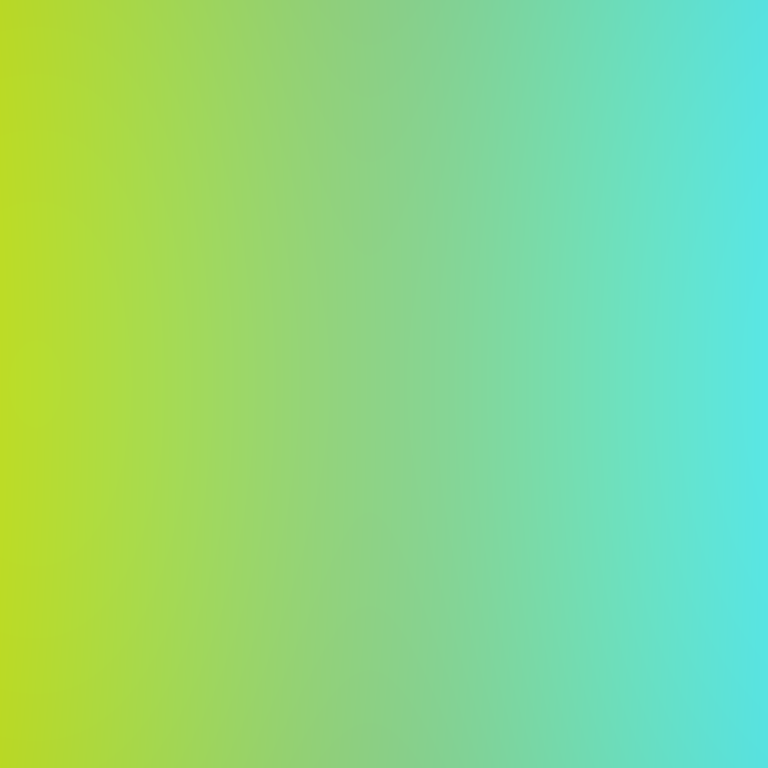
Abstract light effect, smooth gradient from bright yellow to soft cyan, fresh atmosphere, diffuse light, no room, no furniture, no objects.